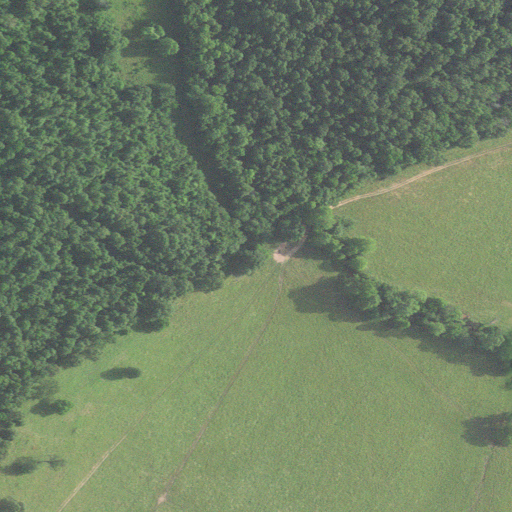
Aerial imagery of valley in Missouri named Billmore Hollow containing deciduous forest and pasture